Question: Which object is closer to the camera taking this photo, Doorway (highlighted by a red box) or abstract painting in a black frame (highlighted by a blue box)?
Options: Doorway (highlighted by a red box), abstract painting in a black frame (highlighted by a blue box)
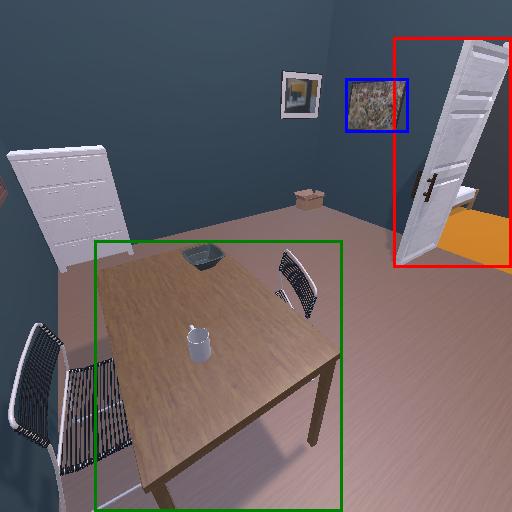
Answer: Doorway (highlighted by a red box)